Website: home-depot
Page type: billing-address
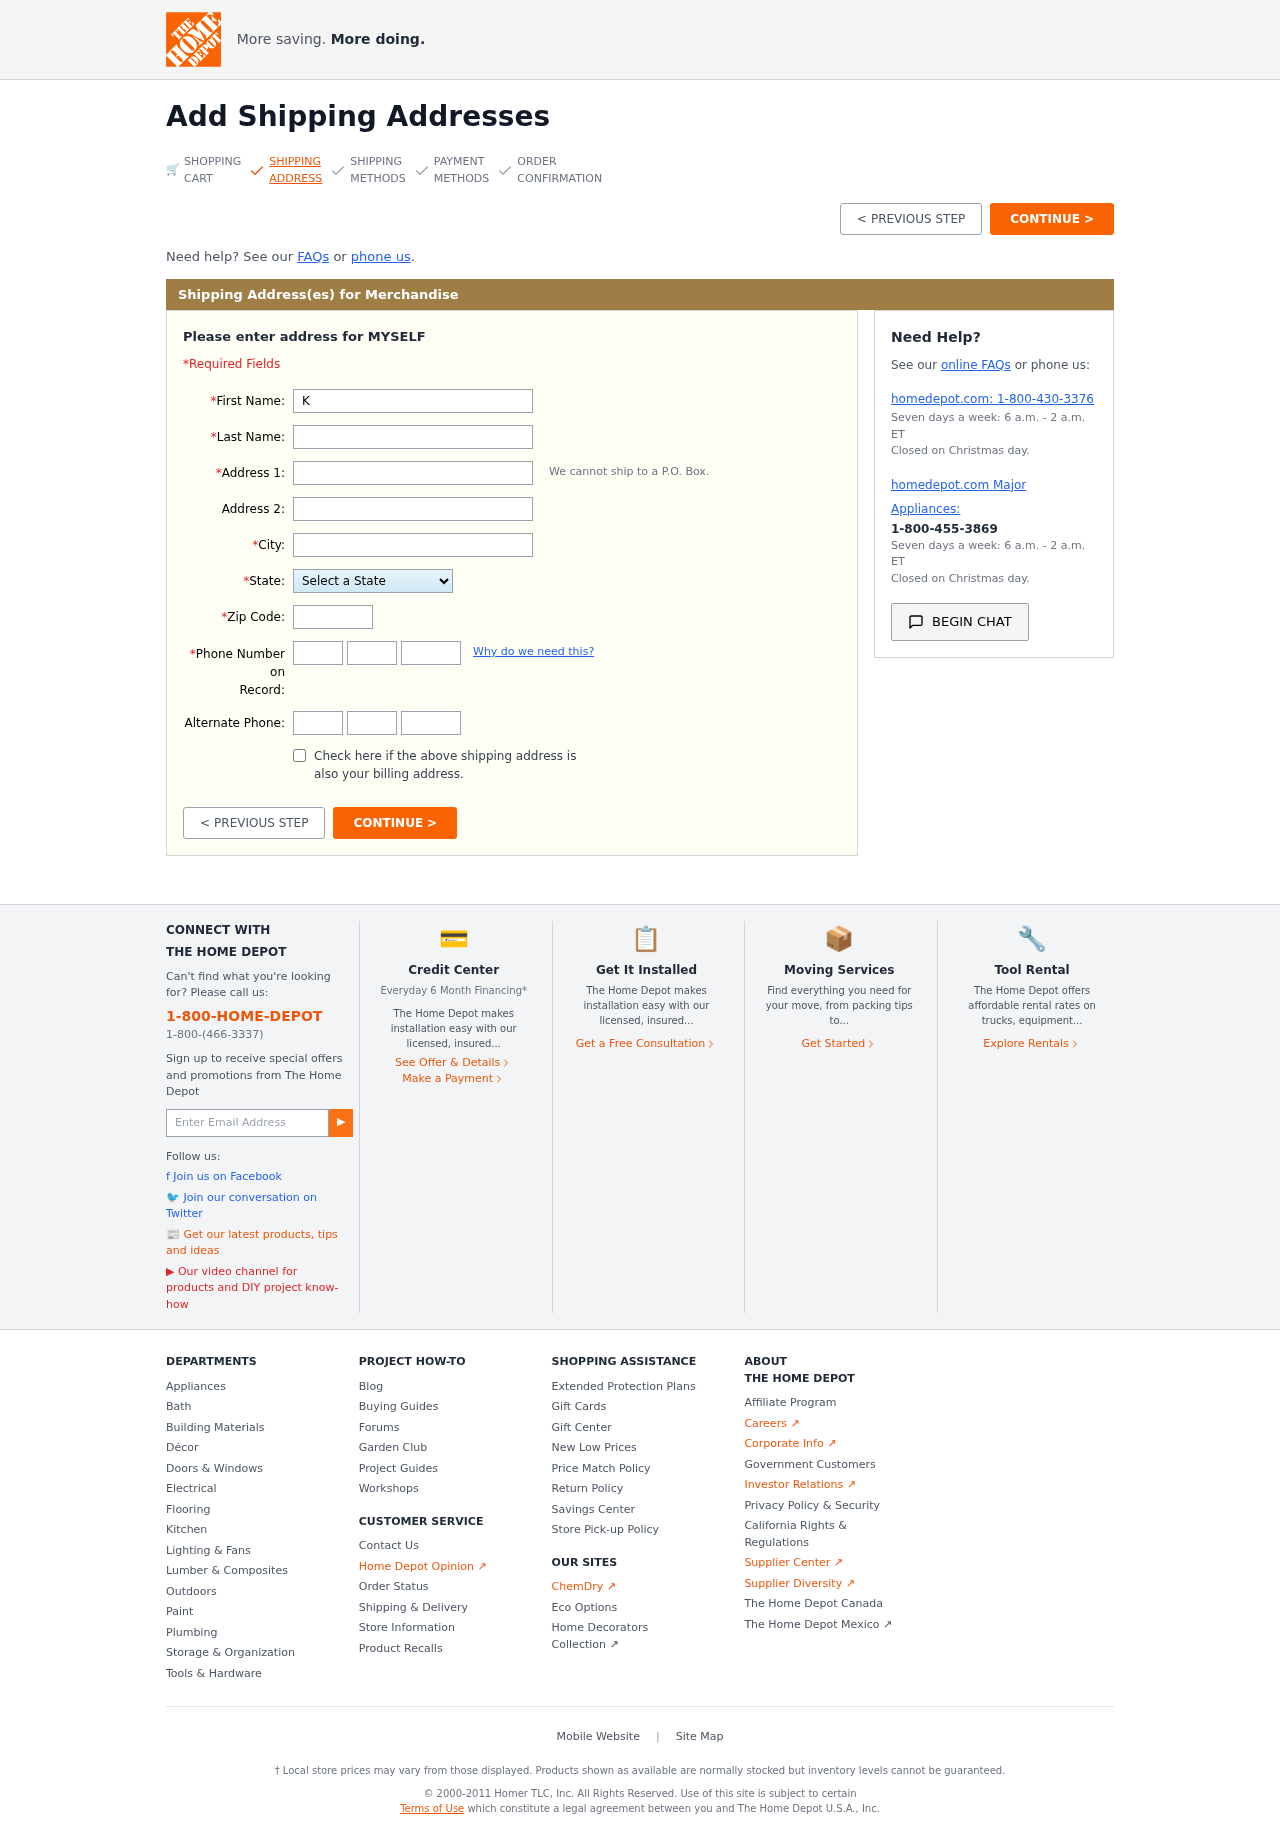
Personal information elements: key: PII_STATE
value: Idaho
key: PII_FIRSTNAME
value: Kelly
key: PII_LASTNAME
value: George
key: PII_STREET
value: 0775 Ruth Road Apt. 741
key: PII_STREET2
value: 55756 Garcia Hills Apt. 856
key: PII_CITY
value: Johnmouth
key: PII_POSTCODE
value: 85968
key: PII_PHONE_AREA
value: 830
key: PII_PHONE_PREFIX
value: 702
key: PII_PHONE_LINE
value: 8661